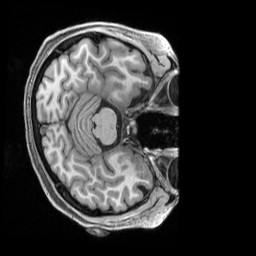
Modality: T1w
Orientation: axial
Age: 26
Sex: female
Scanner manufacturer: siemens
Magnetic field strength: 3 T
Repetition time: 2.5 s
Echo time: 0.00296 s